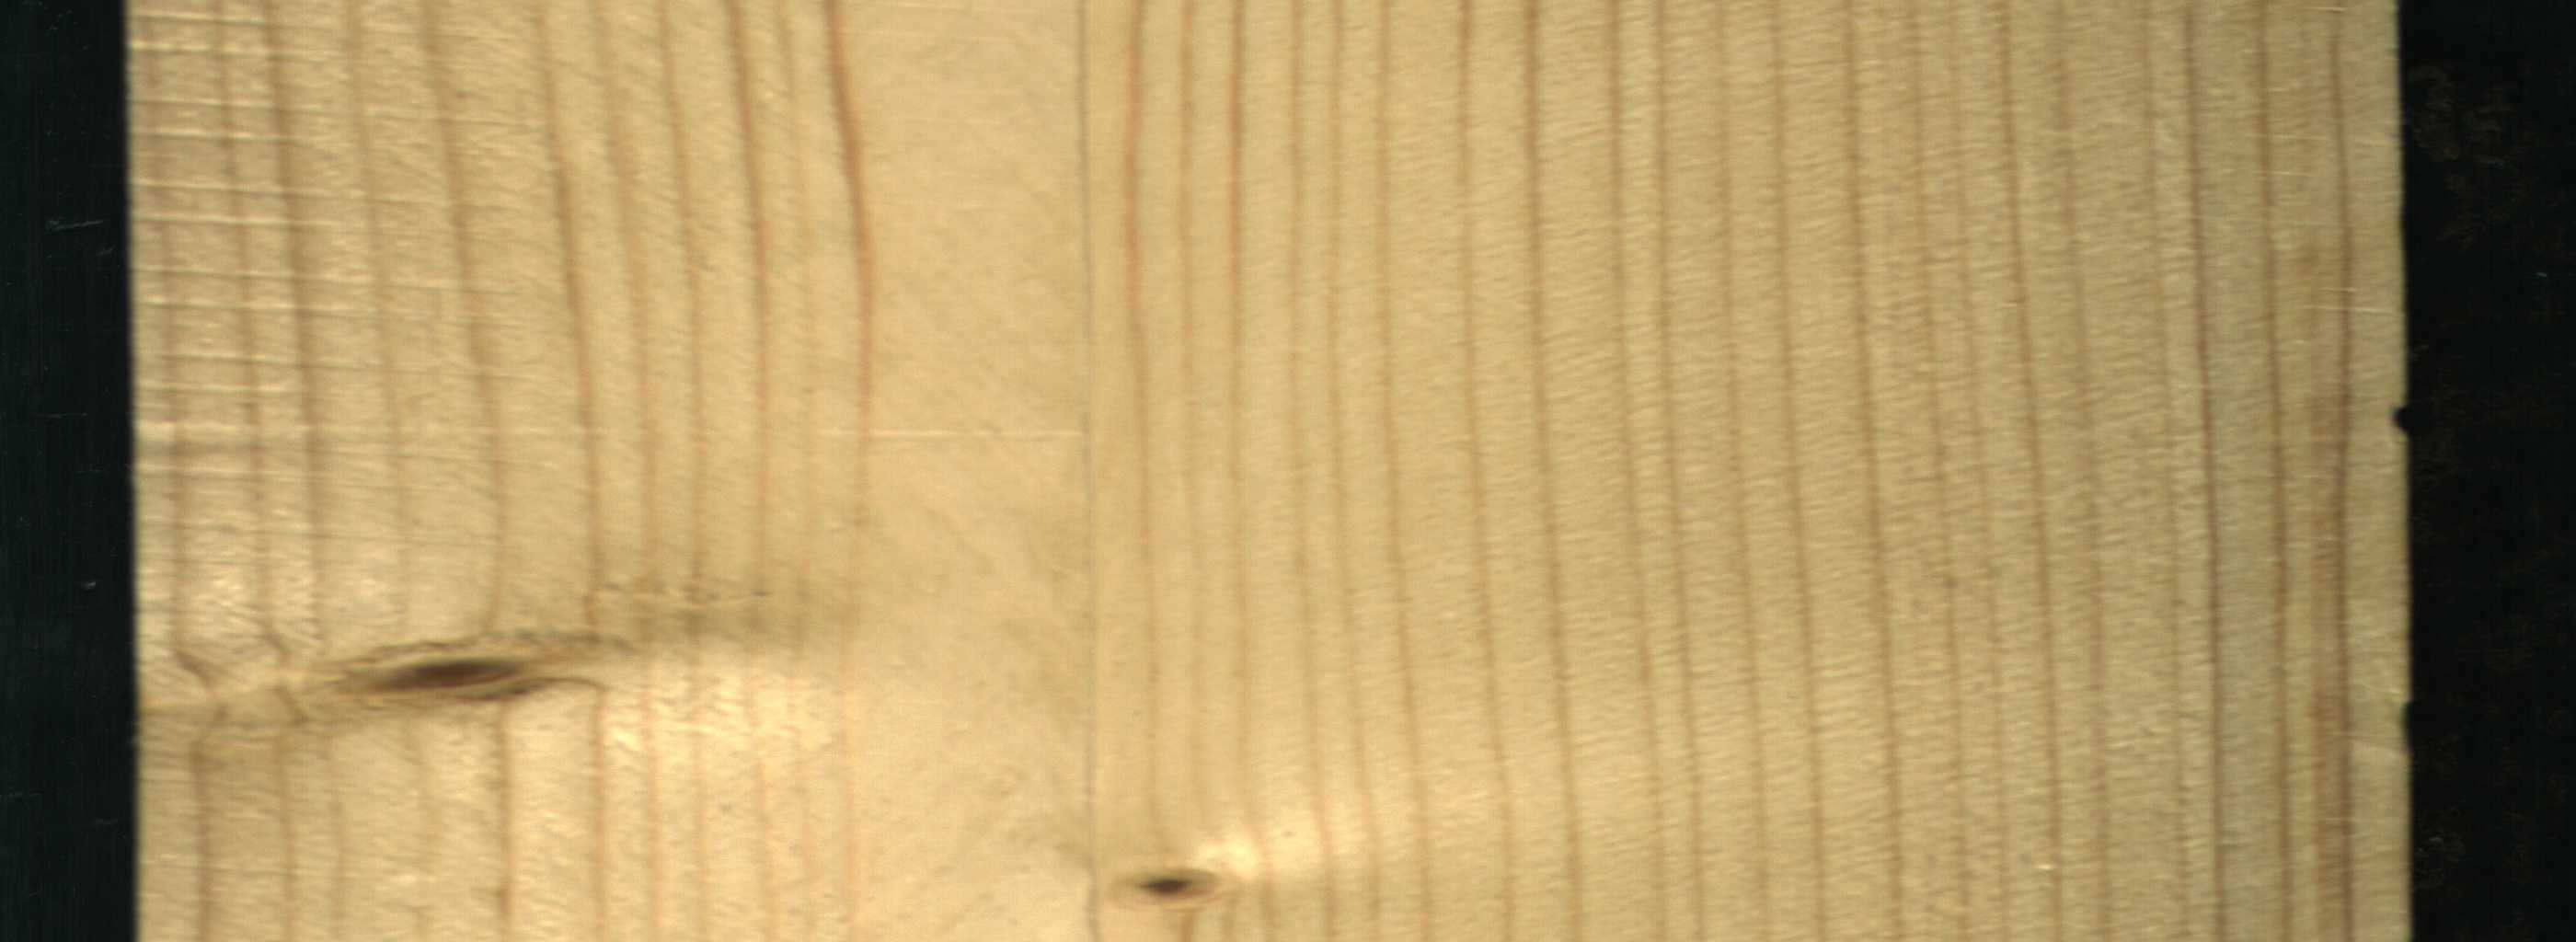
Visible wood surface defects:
Live_Knot
Live_Knot